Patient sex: F
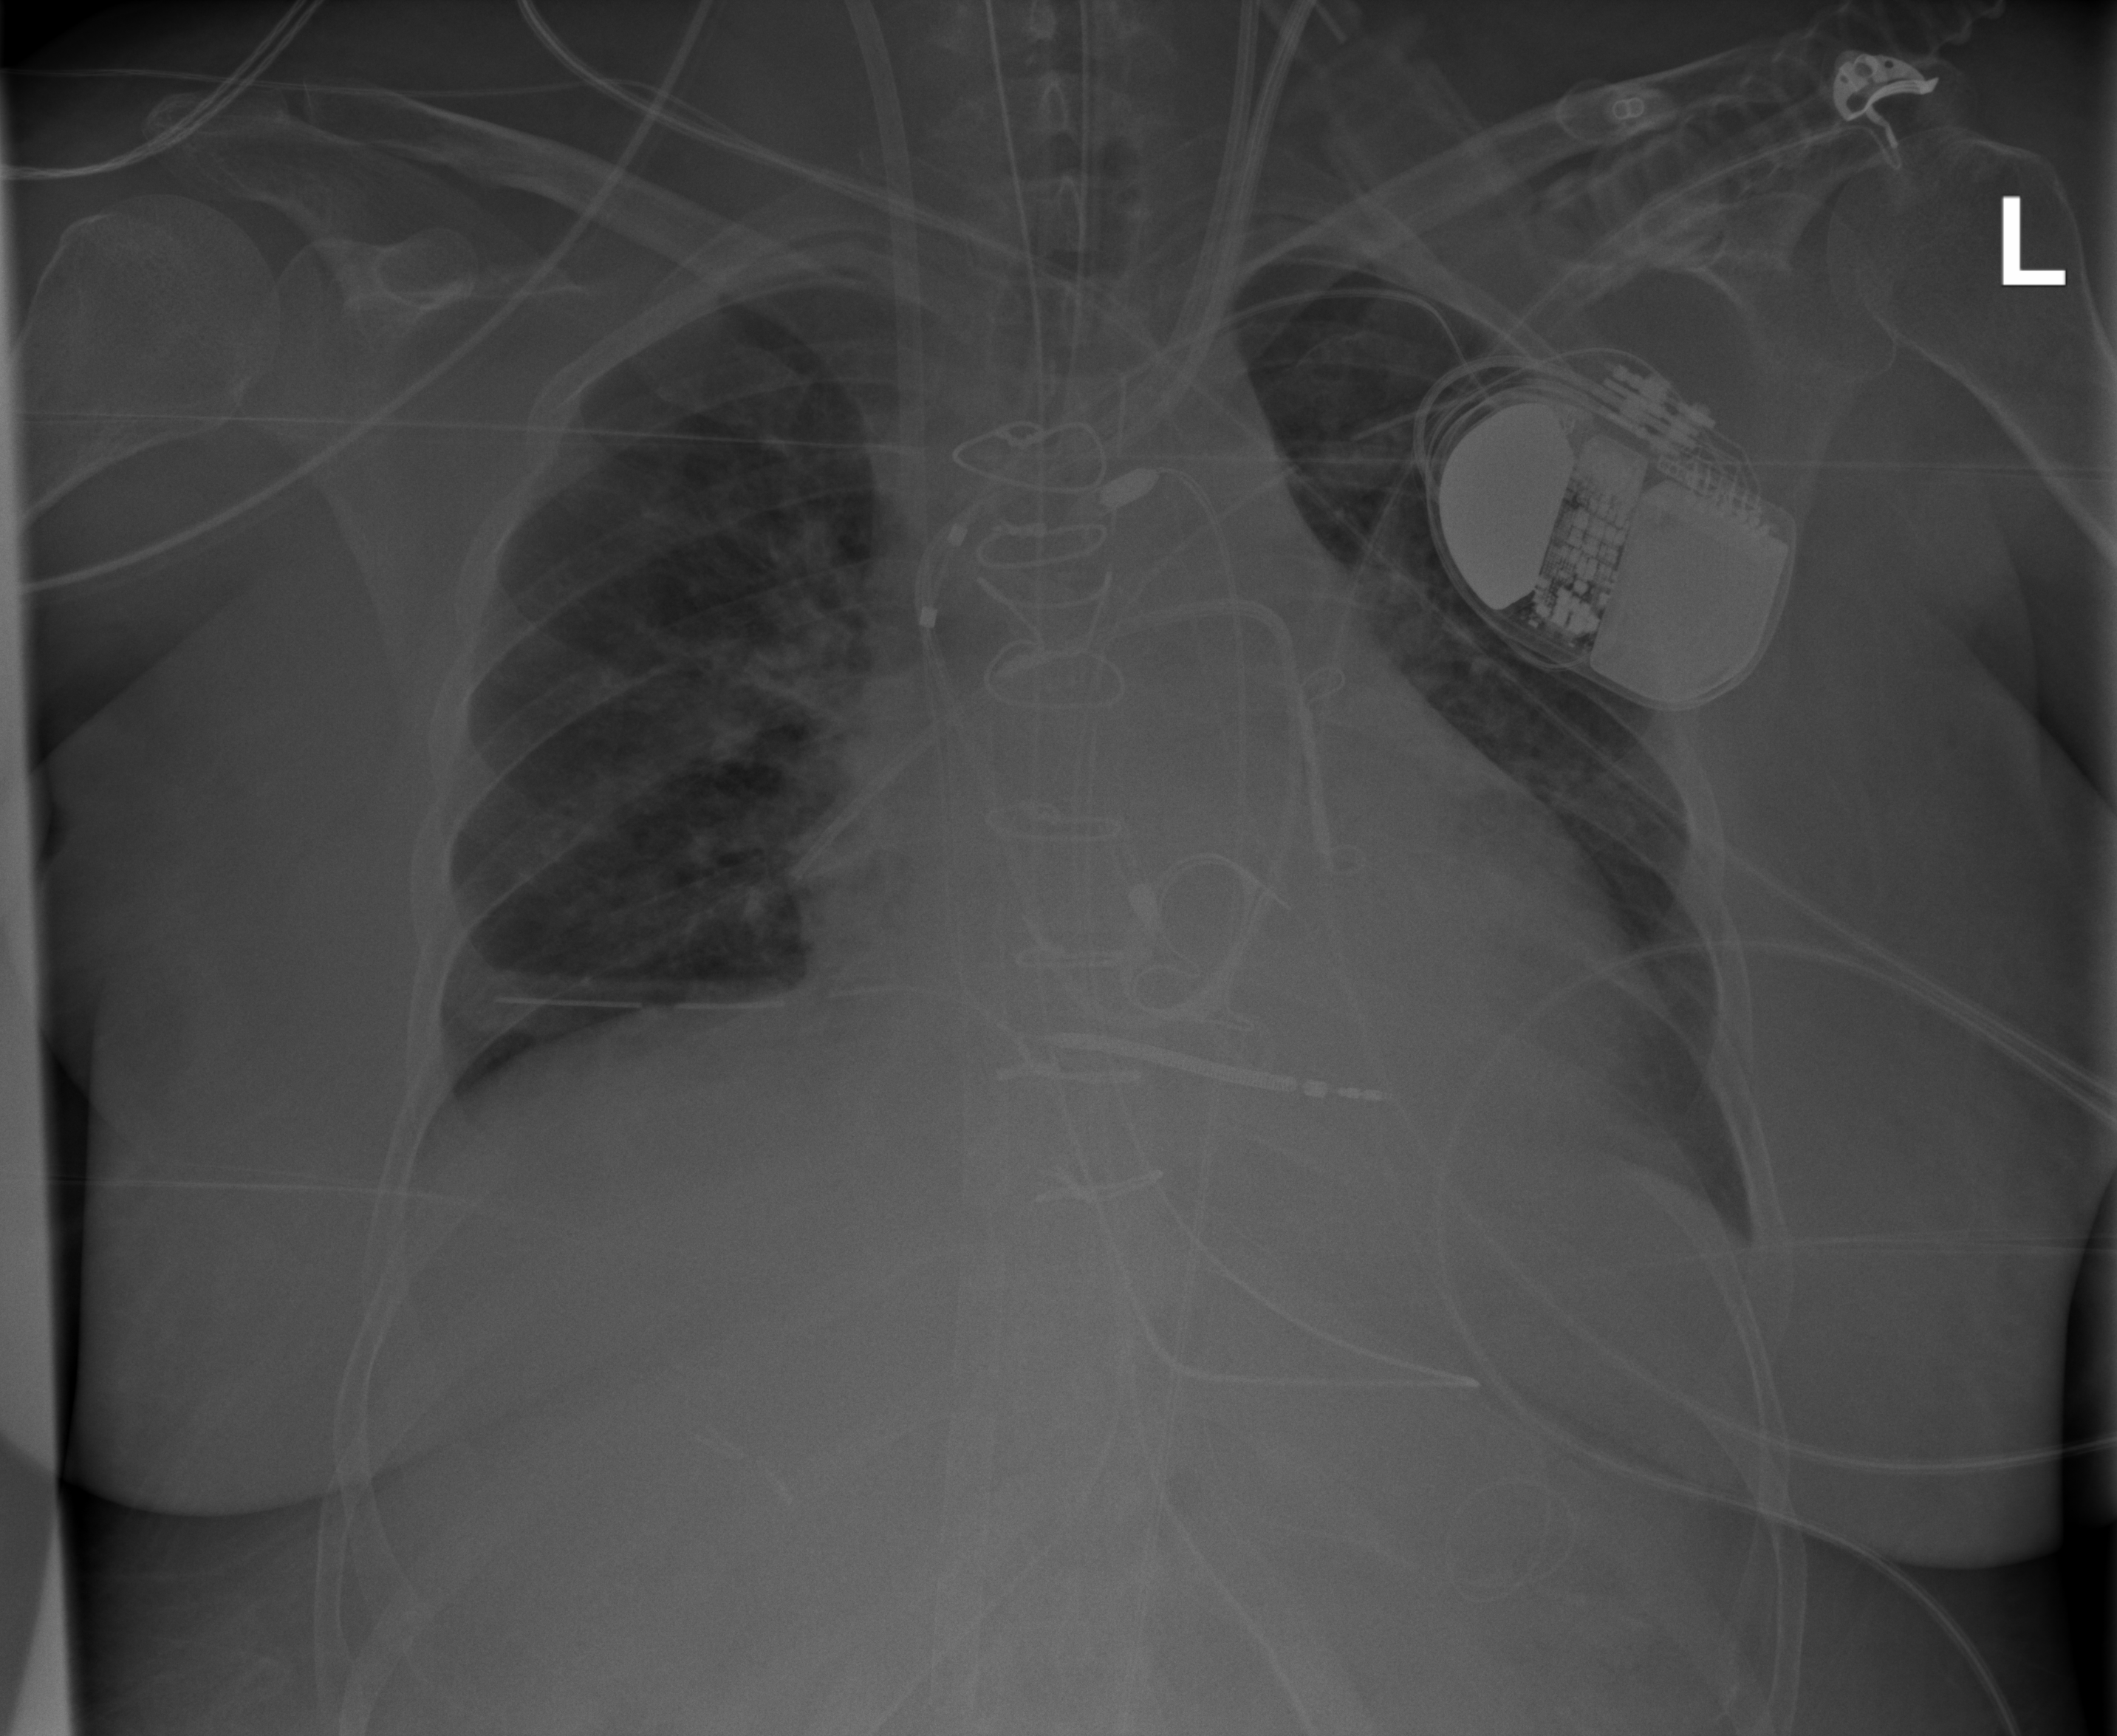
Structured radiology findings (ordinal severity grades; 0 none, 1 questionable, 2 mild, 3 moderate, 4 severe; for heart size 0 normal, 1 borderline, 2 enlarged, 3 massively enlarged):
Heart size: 2
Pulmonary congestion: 2
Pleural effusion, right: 1
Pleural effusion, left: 1
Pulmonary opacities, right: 2
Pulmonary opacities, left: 2
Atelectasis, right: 2
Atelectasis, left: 2